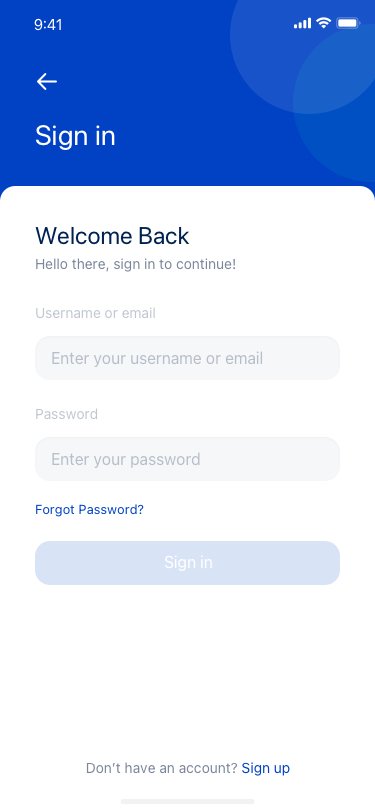
Text in this UI design:
Sign in
Welcome Back
Hello there, sign in to continue!
Forgot Password?
Don’t have an account? Sign up